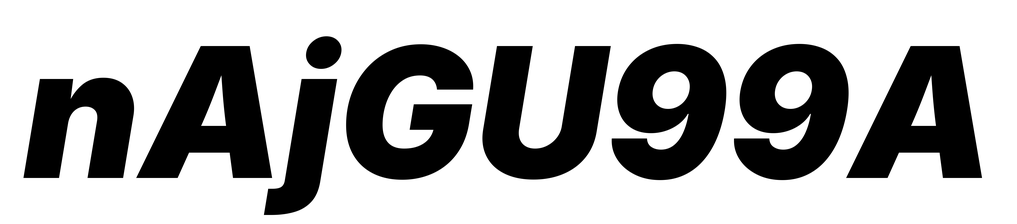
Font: Inter-Italic_Black_Italic